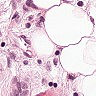
Metastatic tissue present: yes